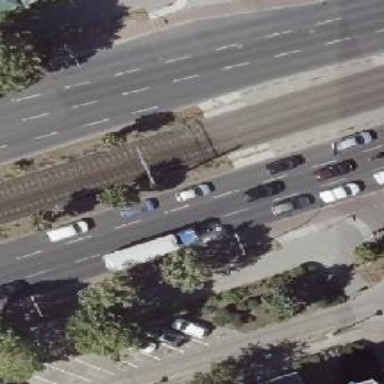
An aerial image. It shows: Unmarked crossing on footway.